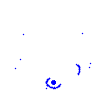
Particle: pion